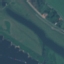
Land use / land cover: River